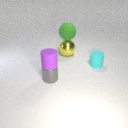
small purple rubber cylinder above small gray metal cylinder